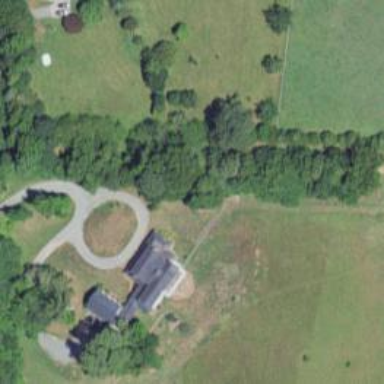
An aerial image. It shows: Driveway leading to service road.